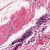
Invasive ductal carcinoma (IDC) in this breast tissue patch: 0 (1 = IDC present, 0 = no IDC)